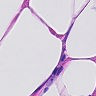
Metastatic tissue present: no